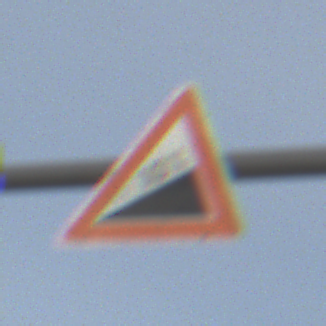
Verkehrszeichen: Steigung10
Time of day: MorningAfternoon
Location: Outdoor (Nature)
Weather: PartlyCloudy
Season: NotSpecified
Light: Natural